【题型】证明题　【知识点】解析几何　【难度】hard
已知直线 \( l: y = kx + t \) 与双曲线 \( C: \frac{x^2}{2} - y^2 = 1 \) 相切于点 \( Q \).

\noindent
(1) 试在集合 \( \left\{1, \frac{1}{\sqrt{2}}, \frac{\sqrt{3}}{2}, 1\right\} \) 中选择一个数作为 \( k \) 的值，使得相应的 \( t \) 的值存在，并求出相应的 \( t \) 的值；

\noindent
(2) 设直线 \( m \) 过点 \( M(-3\sqrt{2}, 0) \) 且其法向量 \( \vec{n} = (k, -1) \)，证明：当 \( k > \frac{\sqrt{2}}{2} \) 时，在双曲线 \( C \) 的右支上不存在点 \( N \)，使之到直线 \( m \) 的距离为 \( \sqrt{6} \)；

\noindent
(3) 已知过点 \( Q \) 且与直线 \( l \) 垂直的直线 \( l' \) 分别交 \( x \)、\( y \) 轴于 \( A \)、\( B \) 两点，又 \( P \) 是线段 \( AB \) 中点，求点 \( P \) 的轨迹方程.

\vspace{1em}

\noindent
【解答】
【答案】(1) 答案见解析

\noindent
(2) 证明见解析

\noindent
(3) \( x^2 - \frac{1}{2}y^2 = \frac{9}{8} \ (y \neq 0) \)

\vspace{1em}

\noindent
【知识点】求点到直线的距离、求双曲线的轨迹方程、求双曲线的切线方程、根据直线与双曲线的位置关系求参数或范围

\vspace{1em}

\noindent
【分析】(1) 由直线 \( l \) 与双曲线 \( C \) 相切得：直线斜率不等于渐近线的斜率即 \( k \neq \pm \frac{\sqrt{2}}{2} \)，联立直线 \( l \) 与双曲线 \( C \) 解为 1 个，故利用 \( \Delta = 0 \) 和 \( k \neq \pm \frac{\sqrt{2}}{2} \) 即可求解.

\noindent
(2) 先求出直线 \( m \) 方程，再分别求直线 \( l \) 和直线 \( m \) 与过原点的平行直线 \( y = kx \) 的距离 \( d_1, d_2 \)，进而得直线 \( m \) 与曲线 \( C \) 右支相切的切线距离 \( d_1 + d_2 \) 即可得证.

\noindent
(3) 根据求切线的理论方法先求出用切点 \( Q(m, n) \) 表示的切线斜率，进而得 \( l' \) 的方程和 \( A \)、\( B \) 两点，从而求得 \( P(x, y) \) 点坐标 \( \begin{cases} x = \frac{3}{4}m \\ y = \frac{3}{2}n \end{cases} \)，再由 \( m^2 = 2n^2 + 2 \) 以及 \( n \neq 0 \) 消参即可求解.

\vspace{1em}

\noindent
【详解】(1) 由题得双曲线渐近线方程为 \( y = \pm \frac{\sqrt{2}}{2}x \)，

\noindent
所以当 \( k = \pm \frac{\sqrt{2}}{2} \) 时，直线 \( l: y = kx + t \) 与双曲线不可能相切，故 \( k \neq \pm \frac{\sqrt{2}}{2} \)，

\noindent
联立
\[
\begin{cases}
y = kx + t \\
\frac{x^2}{2} - y^2 = 1
\end{cases}
\]
消去 \( y \) 可得：\( (2k^2 - 1)x^2 + 4ktx + 2t^2 + 2 = 0, \quad k \neq \pm \frac{\sqrt{2}}{2} \)，

\noindent
所以 \( \Delta = -16k^2 + 8t^2 + 8 = 0, \quad k \neq \pm \frac{\sqrt{2}}{2} \Rightarrow k^2 = \frac{1}{2}t^2 + \frac{1}{2} > \frac{1}{2} \)，

\noindent
当 \( k = \frac{\sqrt{3}}{2} \) 时，\( t = \pm \frac{\sqrt{2}}{2} \)；

\noindent
当 \( k = 1 \) 时，\( t = \pm 1 \).

\vspace{1em}

\noindent
(2) 由题任取直线 \( m \) 上一点 \( T(x, y) \)，则由题意 \( \overrightarrow{MT} \cdot \vec{n} = (x + 3\sqrt{2}, y)(k, -1) = k(x + 3\sqrt{2}) - y = 0 \)，

\noindent
\( \Rightarrow y = k(x + 3\sqrt{2}) \)，

\noindent
即直线 \( m \) 的直线方程为 \( kx - y + 3\sqrt{2}k = 0 \)，与切线 \( l: y = kx + t \) 平行，

\noindent
所以直线 \( m \) 与过原点的平行直线 \( y = kx \) 的距离为 \( d_1 = \frac{|3\sqrt{2}k|}{\sqrt{k^2 + 1}} = \frac{3\sqrt{2}|k|}{\sqrt{k^2 + 1}} = \frac{3\sqrt{2}}{\sqrt{1 + \frac{1}{k^2}}} \)，

\noindent
因为 \( k > \frac{\sqrt{2}}{2} \)，所以 \( \frac{1}{k^2} \in (0, 2) \)，故 \( \sqrt{1 + \frac{1}{k^2}} \in (1, \sqrt{3}) \)，

\noindent
故 \( \frac{3\sqrt{2}}{\sqrt{1 + \frac{1}{k^2}}} \in (\sqrt{6}, 3\sqrt{2}) \)，即 \( d_1 \in (\sqrt{6}, 3\sqrt{2}) \)，

\noindent
由 (1) \( 2k^2 - 1 \)，所以直线 \( l \) 与过原点的平行直线 \( y = kx \) 的距离为：

\noindent
\( d_2 = \frac{|t|}{\sqrt{k^2 + 1}} = \frac{\sqrt{t^2}}{\sqrt{k^2 + 1}} = \frac{\sqrt{2k^2 - 1}}{\sqrt{k^2 + 1}} = \sqrt{2 - \frac{3}{k^2 + 1}} \)，

\noindent
因为 \( k > \frac{\sqrt{2}}{2} \)，所以 \( \frac{3}{k^2 + 1} \in (0, 2) \)，故 \( \sqrt{2 - \frac{3}{k^2 + 1}} \in (0, \sqrt{2}) \)，即 \( d_2 \in (0, \sqrt{2}) \)，如图，

\noindent

\noindent
所以 \( k > \frac{\sqrt{2}}{2} \) 时，直线 \( m \) 与曲线 \( C \) 右支相切的切线距离为 \( d_1 + d_2 \in (\sqrt{6}, 4\sqrt{2}) \)，

\noindent
故当 \( k > \frac{\sqrt{2}}{2} \) 时，在双曲线 \( C \) 的右支上不存在点 \( N \)，使之到直线 \( m \) 的距离为 \( \sqrt{6} \).

\vspace{1em}

\noindent
(3) 由题可设切点 \( Q(m, n) \) 且 \( n \neq 0 \)，则 \( \frac{m^2}{2} - n^2 = 1 \) 即 \( m^2 = 2n^2 + 2 \)，

\noindent
对 \( C \) 求关于 \( x \) 的导数可得：\( x - 2y \cdot y' = 0 \)， 所以 \( y' = \frac{x}{2y} \)，

\noindent
则切线斜率 \( k_t = \frac{m}{2n} \)， 又过点 \( Q \) 与 \( l \) 垂直的直线 \( l' \) 分别交 \( x \)，\( y \) 轴于 \( A, B \) 两点，

\noindent
所以 \( k_{AB} = -\frac{2n}{m} \)， 所以 \( l_{AB}: y - n = -\frac{2n}{m}(x - m) \)，

\noindent
令 \( y = 0 \)， 得 \( x = \frac{3}{2}m \)， 所以 \( A\left(\frac{3}{2}m, 0\right) \)，

\noindent
令 \( x = 0 \)， 得 \( y = 3n \)， 所以 \( B(0, 3n) \)，

\noindent
所以 \( P\left(\frac{3}{4}m, \frac{3}{2}n\right) \)， 设 \( P(x, y) \)，

\noindent
则
\[
\begin{cases}
x = \frac{3}{4}m \\
y = \frac{3}{2}n
\end{cases}
\]
则由 \( m^2 = 2n^2 + 2 \) 以及 \( n \neq 0 \) 消参得：\( \frac{16}{9}x^2 = \frac{8}{9}y^2 + 2 \ (y \neq 0) \)，

\noindent
\( \Rightarrow x^2 = \frac{y^2}{2} + \frac{9}{8} \ (y \neq 0) \) 即 \( P \) 的轨迹方程是 \( x^2 - \frac{1}{2}y^2 = \frac{9}{8} \ (y \neq 0) \).
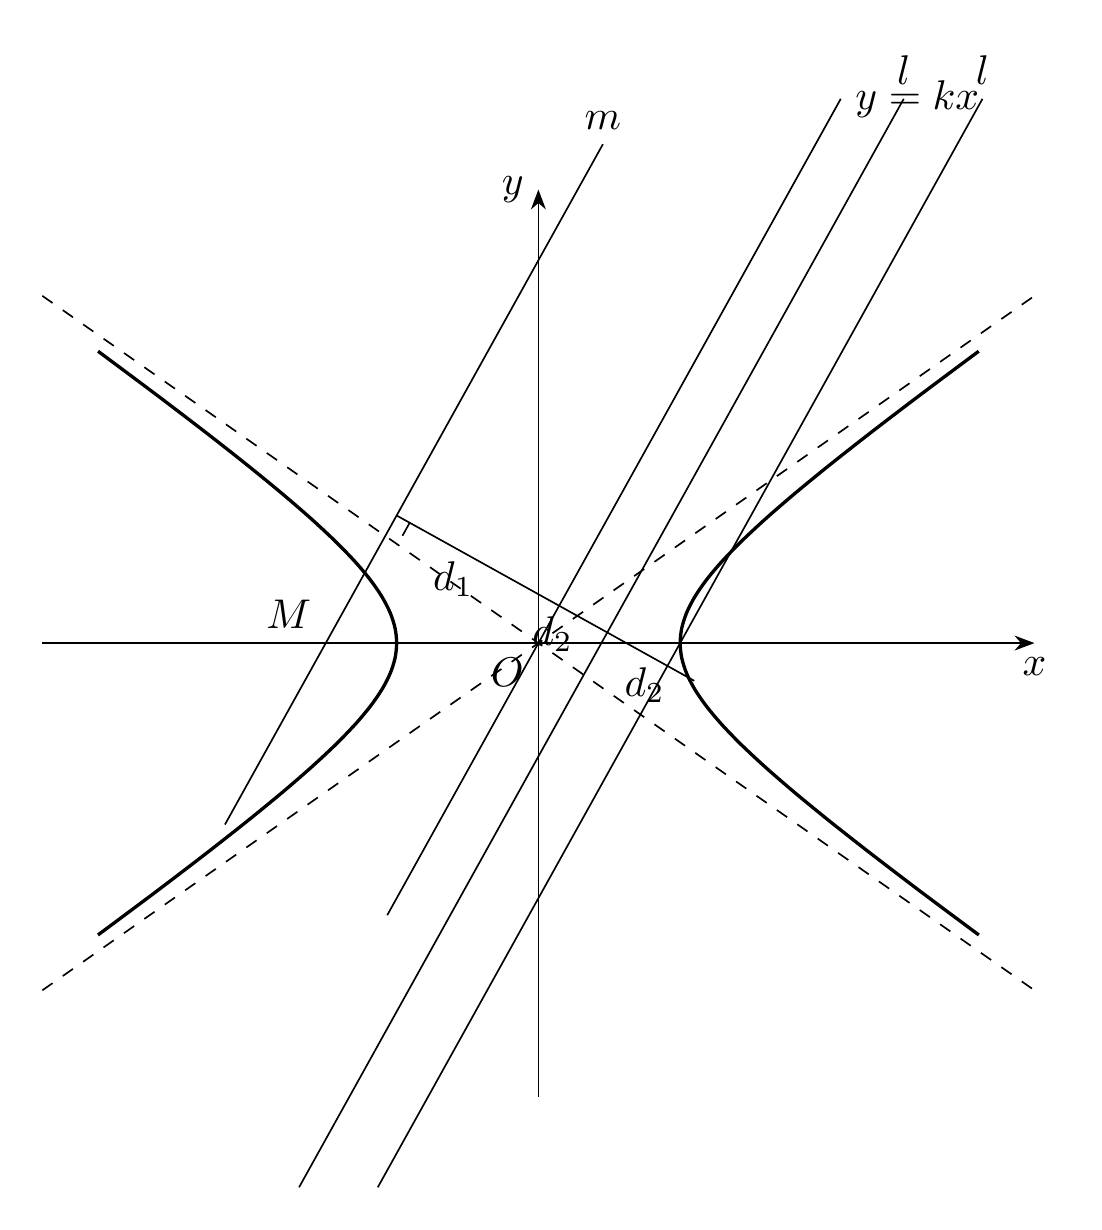